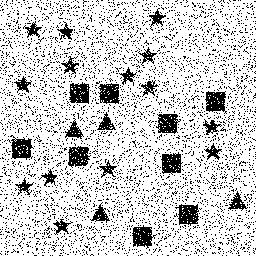
Squares: 9
Triangles: 4
Stars: 14
Total shapes: 27